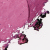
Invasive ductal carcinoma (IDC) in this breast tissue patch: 0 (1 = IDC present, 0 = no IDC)